Field crop: maize
Growth stage: 2
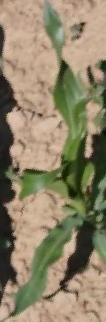
Species: maize